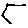
Label: hexagon